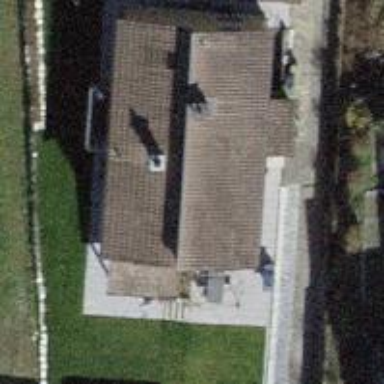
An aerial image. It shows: Building with tiled roof.